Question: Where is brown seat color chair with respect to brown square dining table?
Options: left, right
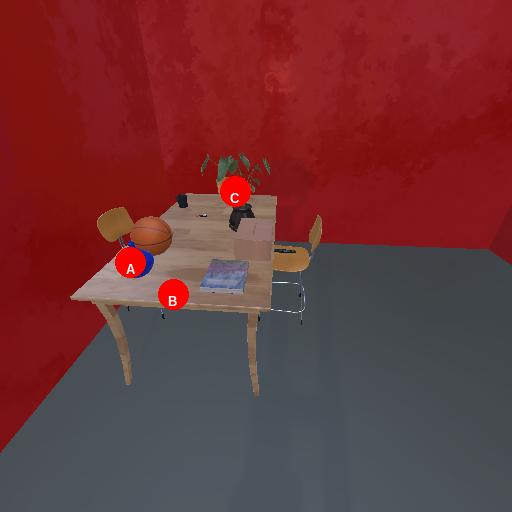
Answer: left